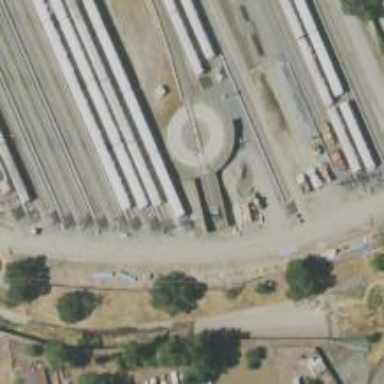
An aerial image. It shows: Electrified rail passing through service yard.